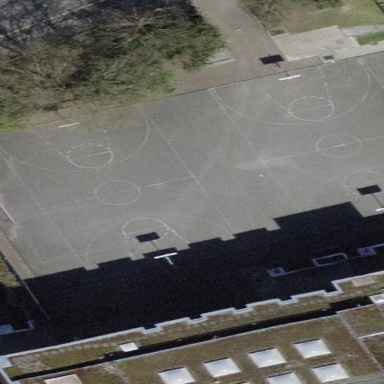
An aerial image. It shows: Basketball court on leisure land pitch.